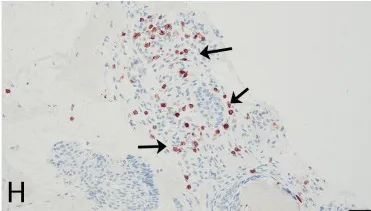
(D-H): Immunohistochemistry. (CD3): T-lymphocytes (arrows) located around, and . Focally. Within the tumor. , 50 microm.
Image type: pathology (immunostaining)